Field crop: tomato
Growth stage: 1
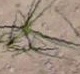
Species: cyperus